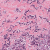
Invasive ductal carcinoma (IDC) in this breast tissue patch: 1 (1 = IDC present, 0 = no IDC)